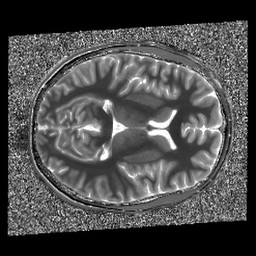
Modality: T1map
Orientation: axial
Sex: female
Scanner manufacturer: siemens
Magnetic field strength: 3 T
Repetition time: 5 s
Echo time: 0.00355 s